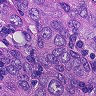
Metastatic tissue present: yes